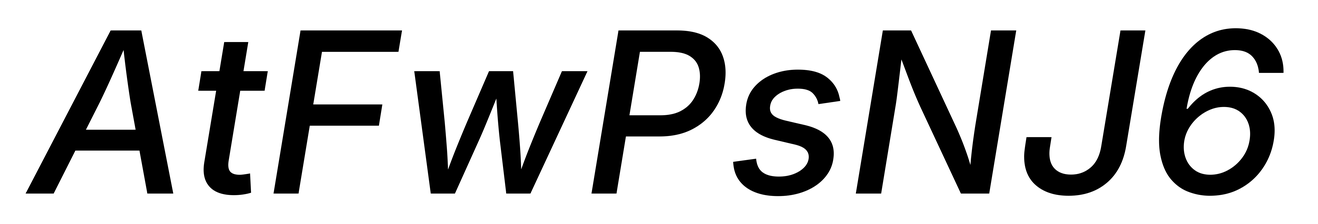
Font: Inter-Italic_Medium_Italic